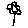
Label: flower